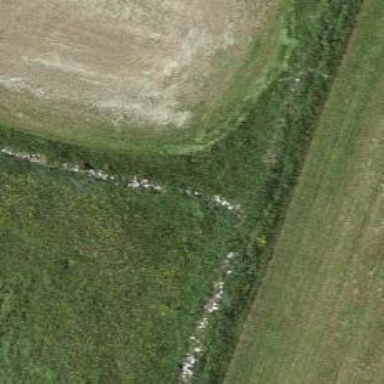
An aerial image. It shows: Wall barrier.